Question: I'm trying to generate news from db table.
My table look like that

And the function that generated news from db table
'''
function generateNews ($lang, $db)
{
$title = 'title_' . $lang;
$short = 'short_' . $lang;
$detailed = 'detailed_' . $lang;
$result=$db->query("SELECT id, $title as title, $short as short, $detailed as detailed, ndate FROM news");
while($row=$result->fetch_object()) {
$title=makeEntry ('title', $row->title);
$stitle=makeEntry ('stitle', $row->short);
$content=makeEntry ('content',$row->detailed);
$footer=makeEntry ('footer',$row->ndate);
echo makeEntry ('entry',$title.$stitle.$content.$footer);
}
}
function makeEntry ($part,$data)
{
if($part=='title')
return '<h3 class="entry-header">'.$data.'</h3>'."
";
else if ($part=='stitle')
return '<h4 class="entry-stitle">'.$data.'</h4>'."
";
else if ($part=='content')
return '<div class="entry-content"><p>'.$data.'</p></div>'."
";
else if ($part=='footer')
return '<div class="entry-footer">'.$data.'</div>'."
";
else if ($part=='entry')
return '<div class="entry">'.$data.'</div>'."
";
}
'''
It works, but this code is very simple so I feel like it could be shortened. Any suggestions?
BTW. Don't post about sql injection holes. I already whitelisted table column names
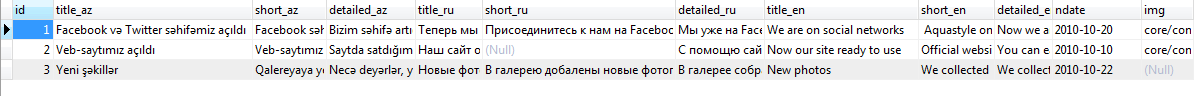
Answer: Using a switch case control structure would get you rid of these 'elseif ($part == )'statements.